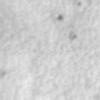
Label: no_change